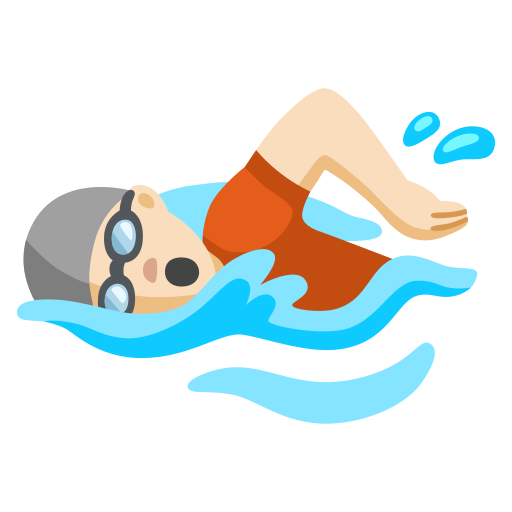
Emoji: 🏊🏻